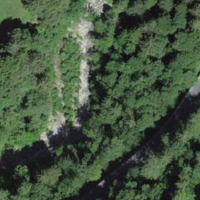
EUNIS habitat code: 43
Species observed at this site:
Aruncus dioicus